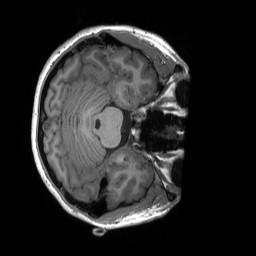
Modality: T1w
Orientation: axial
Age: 16
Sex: female
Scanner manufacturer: siemens
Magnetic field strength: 3 T
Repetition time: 2.3 s
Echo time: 0.00232 s